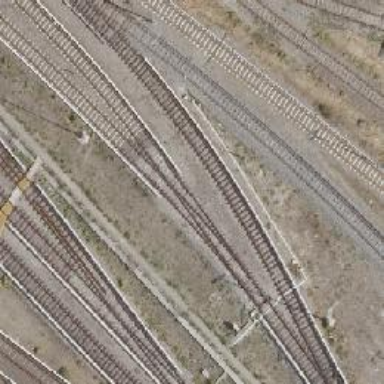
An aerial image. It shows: Yard with bottom electrified rail.